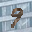
Label: 9